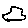
Label: car